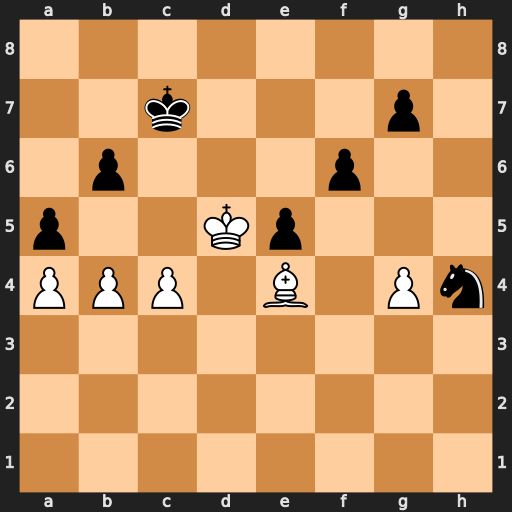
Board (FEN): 8/2k3p1/1p3p2/p2Kp3/PPP1B1Pn/8/8/8
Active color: w
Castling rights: -
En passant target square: -
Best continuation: bxa5 bxa5 Ke6